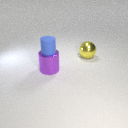
large yellow metal sphere behind large purple metal cylinder